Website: ulta-beauty
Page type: customer-info-address
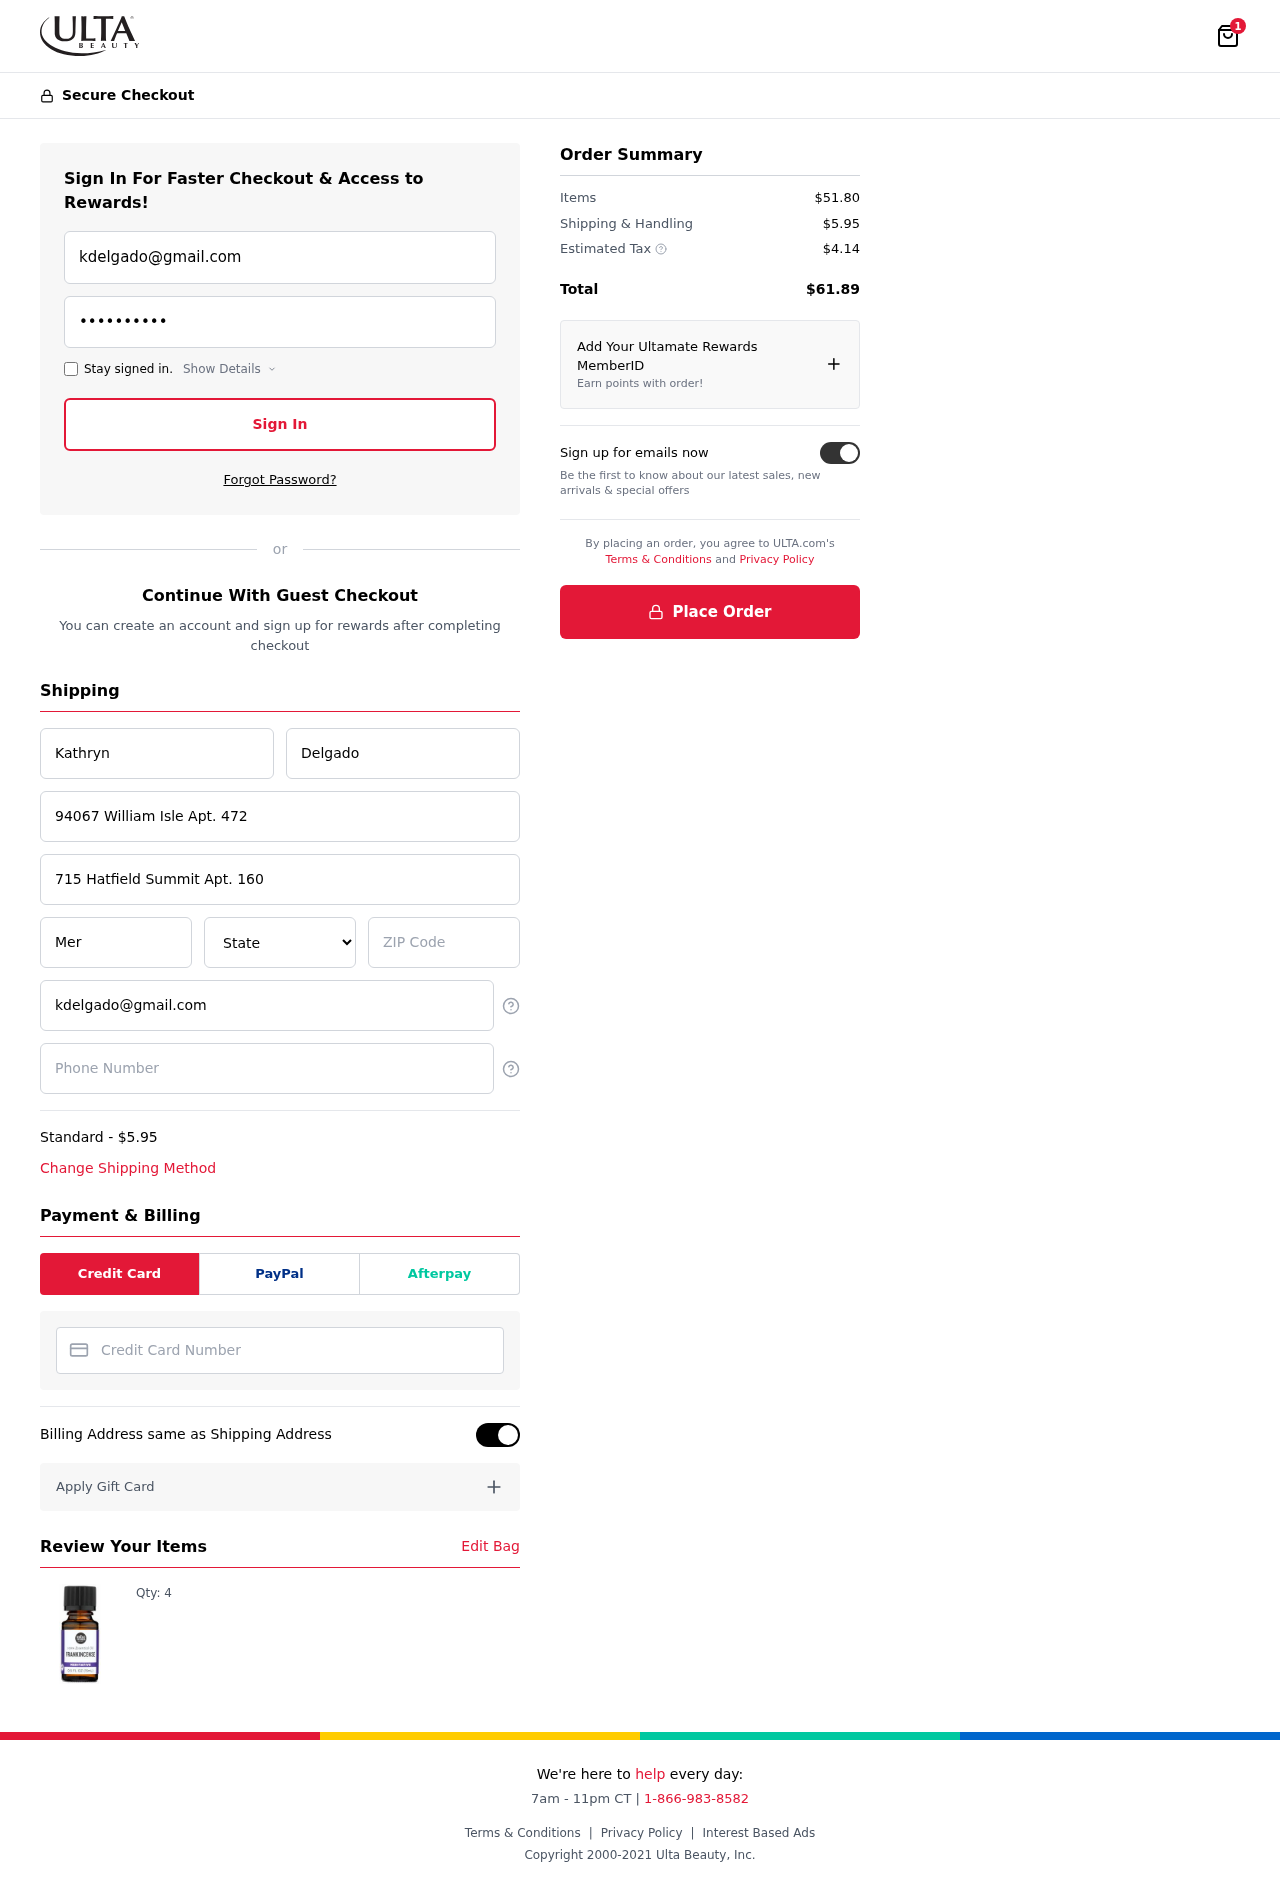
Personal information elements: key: PII_CARD_NUMBER
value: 6511 9891 6108 4366
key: PII_CITY
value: Mercerbury
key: PII_EMAIL
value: kdelgado@gmail.com
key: PII_FIRSTNAME
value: Kathryn
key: PII_LASTNAME
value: Delgado
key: PII_PHONE
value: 6997854032
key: PII_POSTCODE
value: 09628
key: PII_STATE
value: GU
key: PII_STREET
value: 94067 William Isle Apt. 472
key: PII_STREET2
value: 715 Hatfield Summit Apt. 160
Product elements: key: PRODUCT1_QUANTITY
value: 4
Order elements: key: ORDER_NUM_ITEMS
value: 1
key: ORDER_SHIPPING_COST
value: $5.95
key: ORDER_ITEMS_TOTAL
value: $51.80
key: ORDER_SHIPPING_COST2
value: $5.95
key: ORDER_TAX
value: $4.14
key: ORDER_TOTAL
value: $61.89